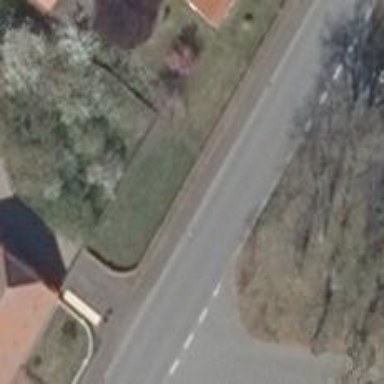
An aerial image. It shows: Secondary road with sidewalk on the left.